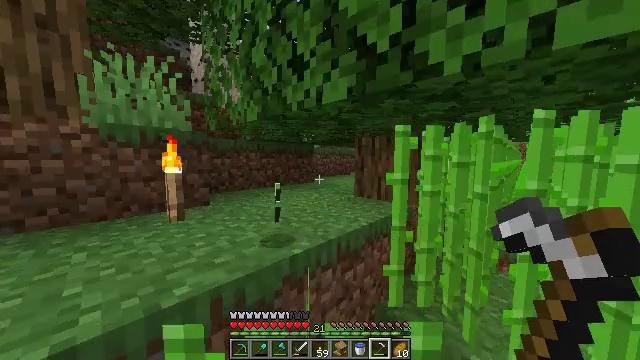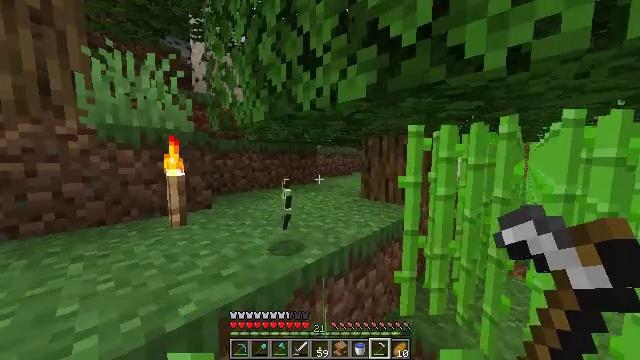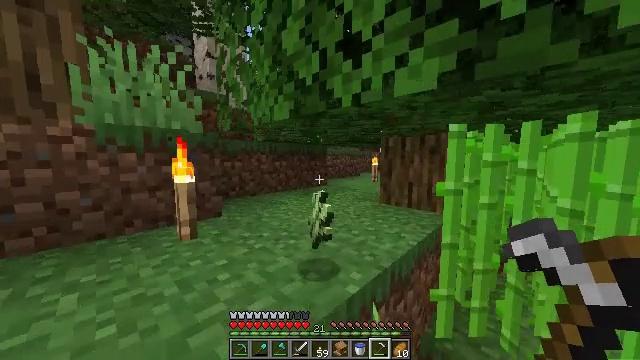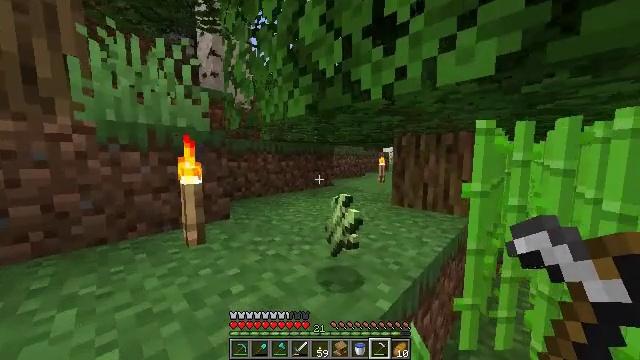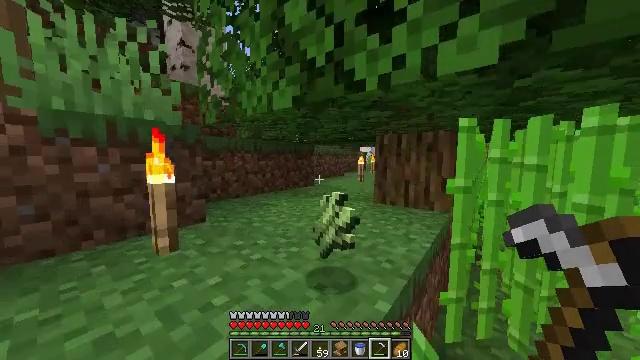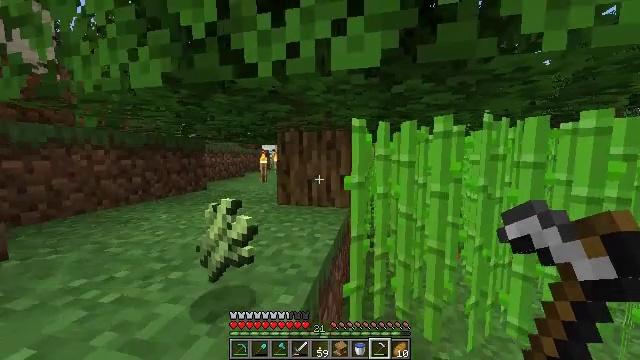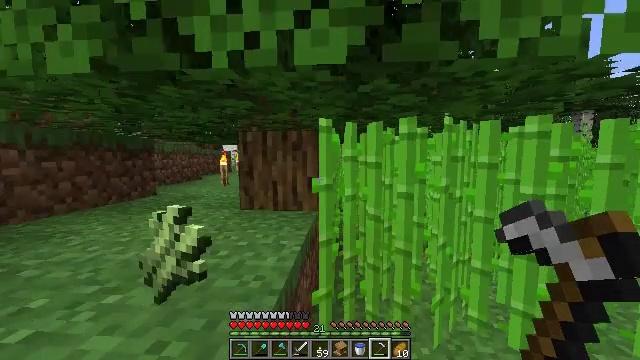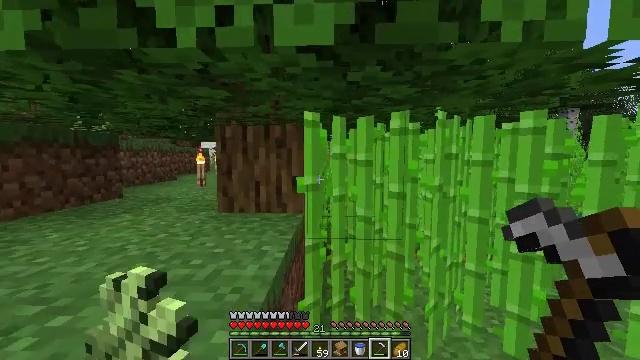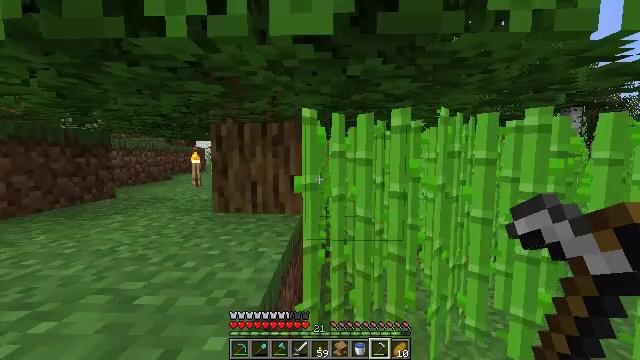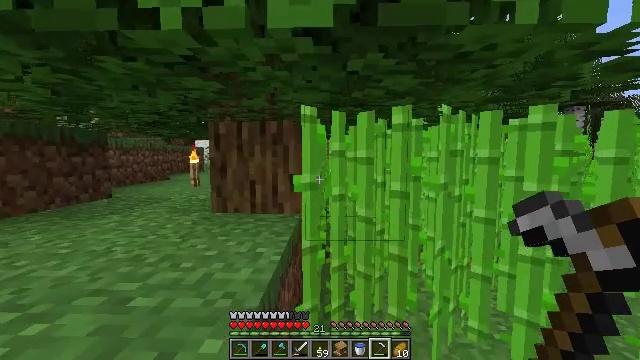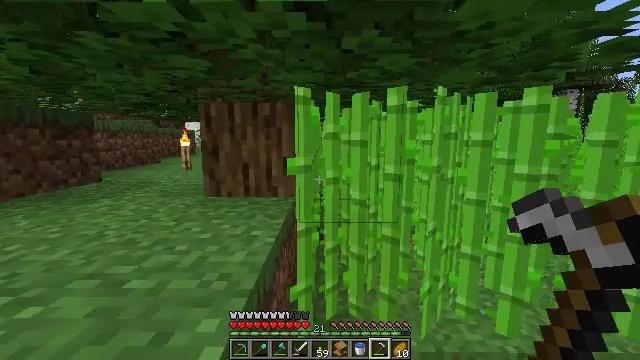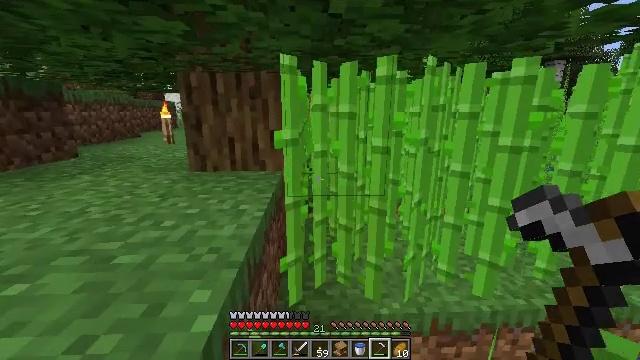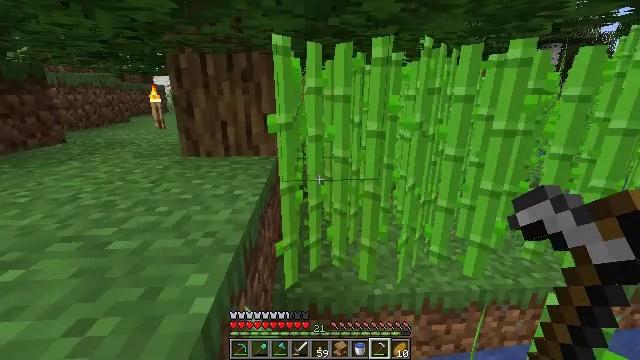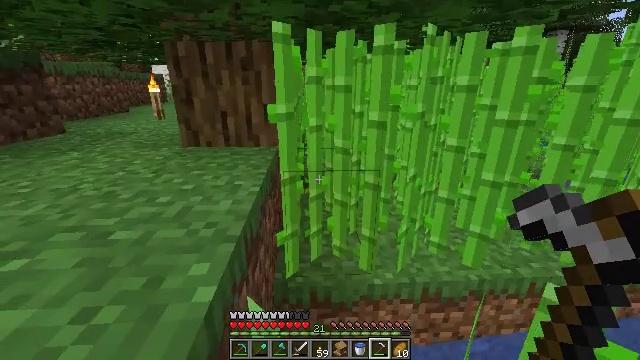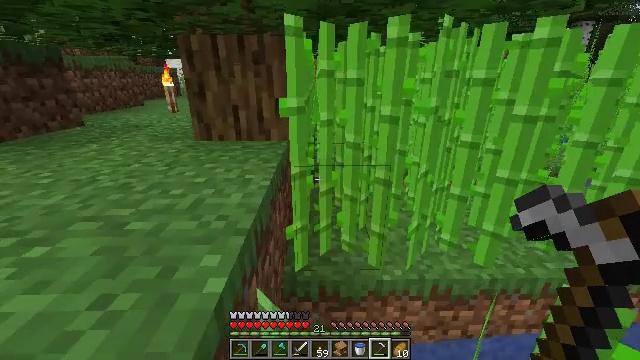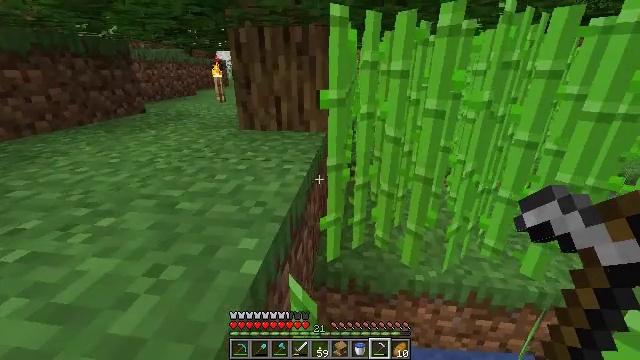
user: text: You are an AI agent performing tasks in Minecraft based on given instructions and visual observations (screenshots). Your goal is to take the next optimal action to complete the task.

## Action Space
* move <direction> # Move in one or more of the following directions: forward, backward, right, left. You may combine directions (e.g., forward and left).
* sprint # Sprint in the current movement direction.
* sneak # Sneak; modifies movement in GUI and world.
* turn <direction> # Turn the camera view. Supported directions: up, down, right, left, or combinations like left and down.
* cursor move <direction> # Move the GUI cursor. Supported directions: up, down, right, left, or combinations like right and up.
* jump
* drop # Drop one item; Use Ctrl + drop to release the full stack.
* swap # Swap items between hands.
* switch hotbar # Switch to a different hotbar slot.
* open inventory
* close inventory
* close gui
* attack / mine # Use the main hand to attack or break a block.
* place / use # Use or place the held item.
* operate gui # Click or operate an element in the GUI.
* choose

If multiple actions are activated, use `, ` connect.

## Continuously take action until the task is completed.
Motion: motion action
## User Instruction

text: Cut down the sugar cane stalks.
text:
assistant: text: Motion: move forward and move left
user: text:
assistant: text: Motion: move forward and move left
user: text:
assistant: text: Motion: move forward and move left
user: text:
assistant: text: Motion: move forward and move left, turn right
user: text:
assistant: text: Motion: move forward, turn right
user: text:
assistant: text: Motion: turn right
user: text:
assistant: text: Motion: turn right
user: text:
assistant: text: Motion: no_op
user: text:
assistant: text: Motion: no_op
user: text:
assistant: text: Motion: turn right and down
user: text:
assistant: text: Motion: turn right and down
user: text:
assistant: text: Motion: turn right and down
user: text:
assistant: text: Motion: move left, turn down
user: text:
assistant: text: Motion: move left, turn left and down
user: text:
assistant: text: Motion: move left, turn left and down
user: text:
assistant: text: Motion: move left, turn left
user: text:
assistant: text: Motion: move left, jump
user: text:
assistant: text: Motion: move left, turn right, jump
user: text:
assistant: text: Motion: move left, turn right and down, jump
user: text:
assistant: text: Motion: move left, turn right, jump
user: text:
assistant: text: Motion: move left, turn right
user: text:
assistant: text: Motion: move left, turn down
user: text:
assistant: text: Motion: move left, turn right and down
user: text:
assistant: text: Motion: move left
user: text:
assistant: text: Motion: turn right and down
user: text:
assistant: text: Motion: turn right
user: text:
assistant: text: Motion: turn right and up
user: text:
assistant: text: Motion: turn right and up
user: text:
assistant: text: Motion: move right, turn right and up
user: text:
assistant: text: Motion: move forward and move right, turn right and up